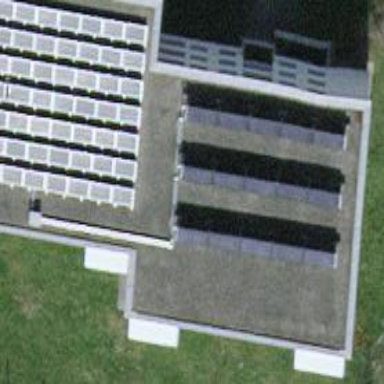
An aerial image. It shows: Modern apartment building with flat roof design.